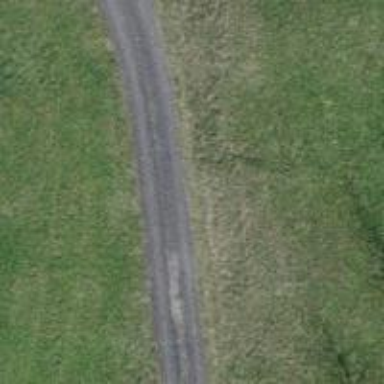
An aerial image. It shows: Track with grade 1 quality.